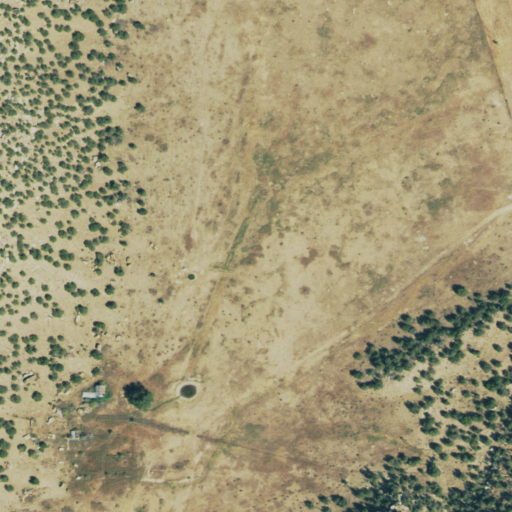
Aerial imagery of valley in Colorado named Gowens Canyon containing grassland, shrub, and open development